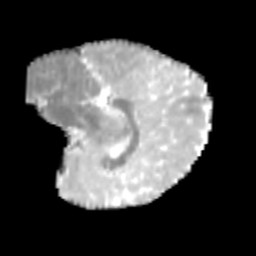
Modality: MD
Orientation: sagittal
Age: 8
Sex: female
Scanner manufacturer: siemens
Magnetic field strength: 3 T
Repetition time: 3.8 s
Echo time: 0.07 s